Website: apple-inc
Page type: customer-info-address
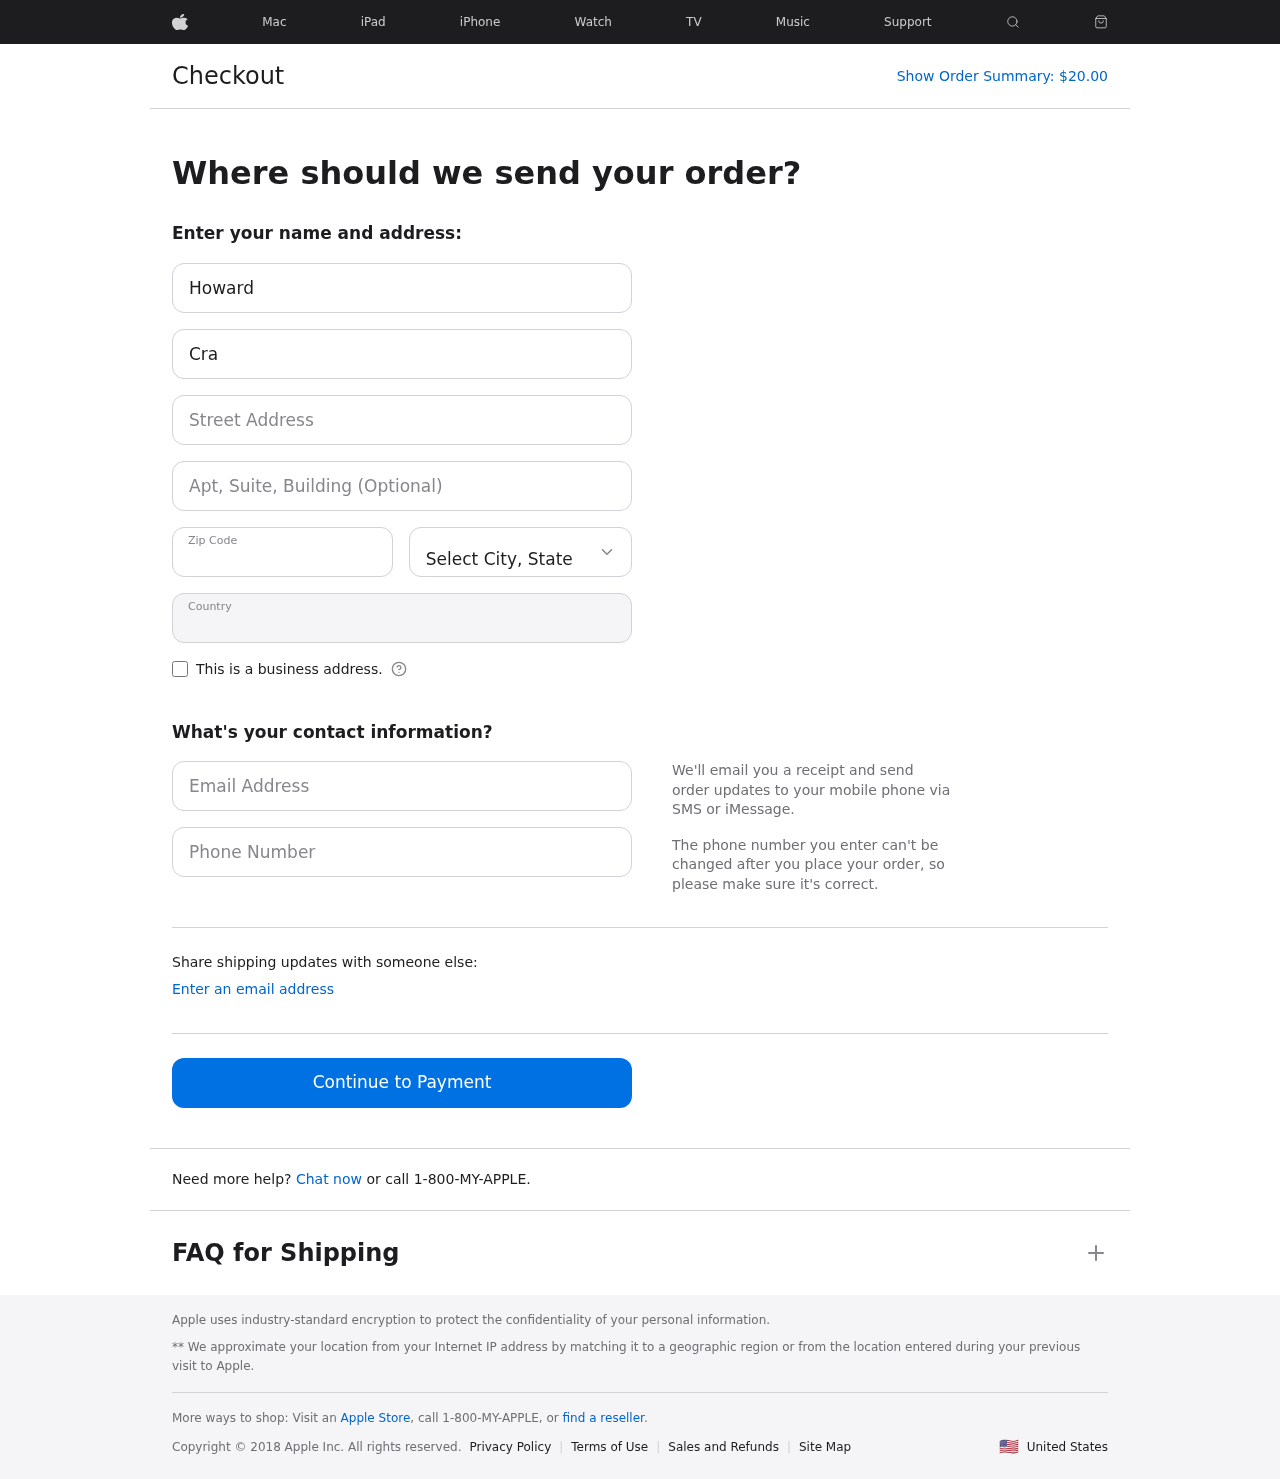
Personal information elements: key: PII_CITY_STATE
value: East Denise, CA
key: PII_COUNTRY
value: United States
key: PII_EMAIL
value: howard_crane@yahoo.com
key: PII_FIRSTNAME
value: Howard
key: PII_LASTNAME
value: Crane
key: PII_PHONE
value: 8594887423
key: PII_POSTCODE
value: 20872
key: PII_STREET
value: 15231 Jamie Station
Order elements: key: ORDER_TOTAL
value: $20.00